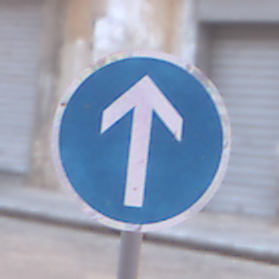
Verkehrszeichen: VorgeschriebeneFahrtrichtungGeradeaus
Umgebung: Outdoor, Urban
Tageszeit: MorningAfternoon
Wetter: PartlyCloudy
Licht: Natural
Jahreszeit: NotSpecified
Kontrast: LowContrast